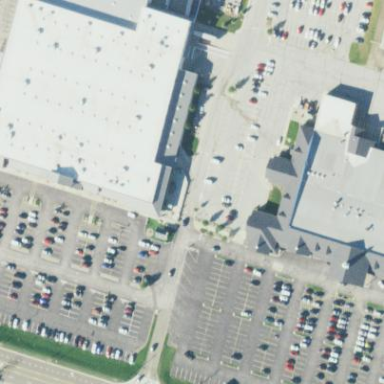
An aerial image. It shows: Parking area.